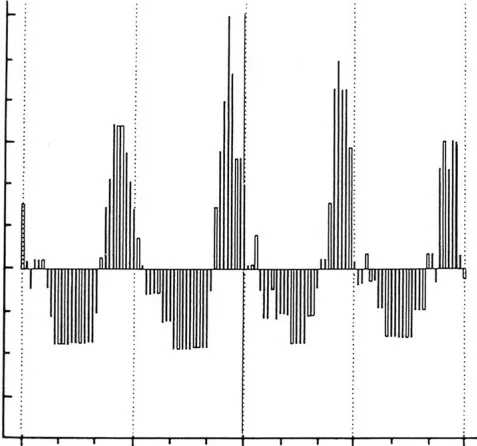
Cross-correlogram illustrating the relationship between the menstrual cycle and seizure occurrence in patient 3. The cross-correlation coefficient will range from -1 to +1. A cross-correlation coefficient of +1 means that the sets are identical with a complete overlap, ie, 100% likelihood of seizures on that exact day. Day 0 is defined as the first day in the menstrual cycle. Note the monthly peaks, indicating a robust correlation between seizures and menstruation [Reproduced with permission from Tauboll et al. ].
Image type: chart (chart)